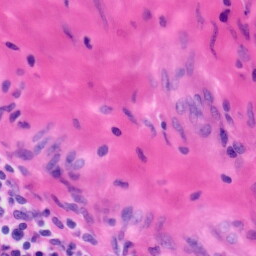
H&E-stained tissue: Tonsil